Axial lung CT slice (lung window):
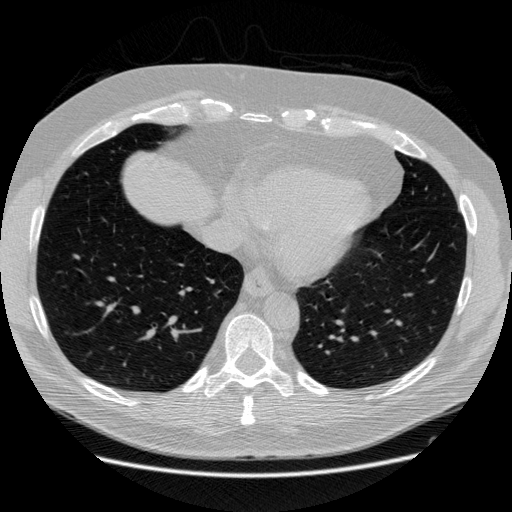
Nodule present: no